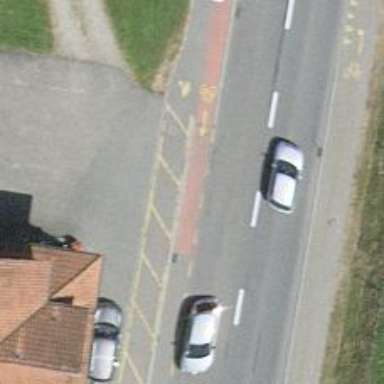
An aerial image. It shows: Cycleway.